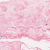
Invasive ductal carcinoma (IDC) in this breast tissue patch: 0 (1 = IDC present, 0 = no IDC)